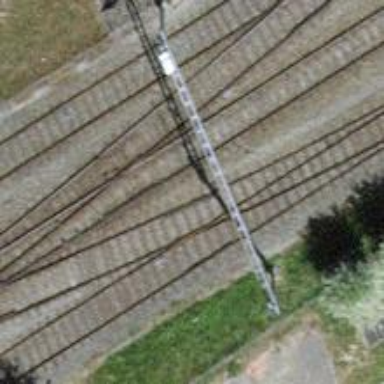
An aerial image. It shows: Siding railway track with electrified contact line.